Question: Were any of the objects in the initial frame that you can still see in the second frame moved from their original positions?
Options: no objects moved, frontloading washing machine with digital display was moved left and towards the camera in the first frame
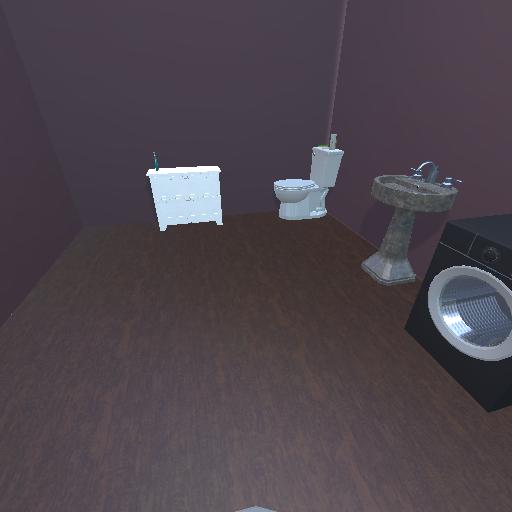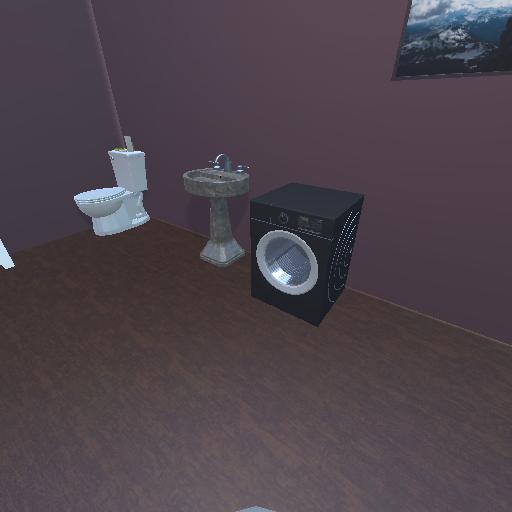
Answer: no objects moved